Question: I faced on a strange problem with a SQL Server function 'HashBytes'.
I have a column 'Password' in my 'Users' table ('nvarchar(32), not null').
The user's password is '123456' which is 'e10adc3949ba59abbe56e057f20f883e' in MD5 and this value is stored in the column.
I am trying to get MD5 hash function of 'e10adc3949ba59abbe56e057f20f883e' which is actually '14e1b600b1fd579f47433b88e8d85291' (you may check it <URL>, however in my SQL Server query, I get a totally another result:
'''
SELECT TOP 1
Password,
lower(convert(nvarchar(32), HashBytes('MD5', '123456'), 2)) AS md5pass1,
lower(convert(nvarchar(32), HashBytes('MD5', 'e10adc3949ba59abbe56e057f20f883e'), 2)) AS md5pass2,
lower(convert(nvarchar(32), HashBytes('MD5', Password), 2)) AS md5pass3
FROM Users
'''
Result is:

and I expect to get '14e1b600b1fd579f47433b88e8d85291' as a result...
I appreciate you helping me!
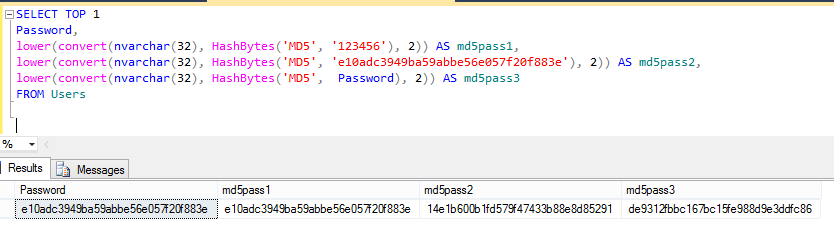
Answer: You cannot hash text, you can only hash bytes. 'HashBytes' converts the input string to bytes first. The conversion depends on whether the data type is a Unicode type. I guess that 'Password' is 'nvarchar' and I see that your literals are 'varchar'.
Decide which one you want and use it consistently.